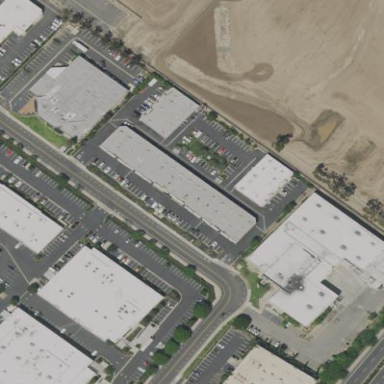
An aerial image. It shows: Commercial building.